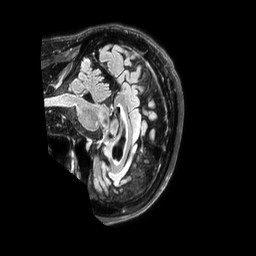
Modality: FLAIR
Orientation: sagittal
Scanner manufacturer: philips
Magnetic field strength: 3 T
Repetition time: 4.8 s
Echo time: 0.34 s